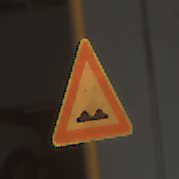
Verkehrszeichen: UnebeneFahrbahn
Umgebung: Roofed, Urban
Tageszeit: Midday
Wetter: Overcast
Licht: Artificial
Jahreszeit: NotSpecified
Kontrast: MediumContrast